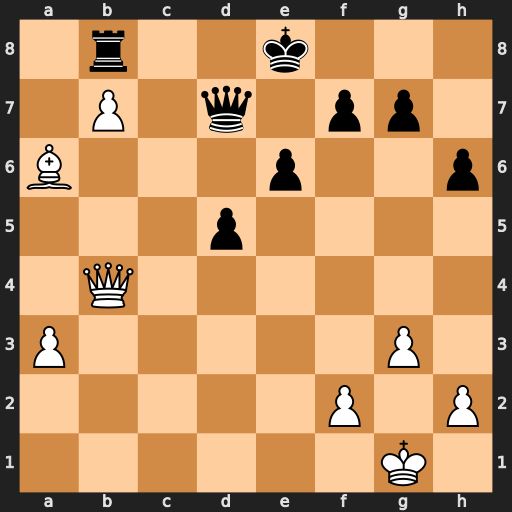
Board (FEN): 1r2k3/1P1q1pp1/B3p2p/3p4/1Q6/P5P1/5P1P/6K1
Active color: w
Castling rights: -
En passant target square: -
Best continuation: Bb5 Rxb7 Bxd7+